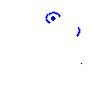
Particle: proton